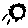
Label: sun